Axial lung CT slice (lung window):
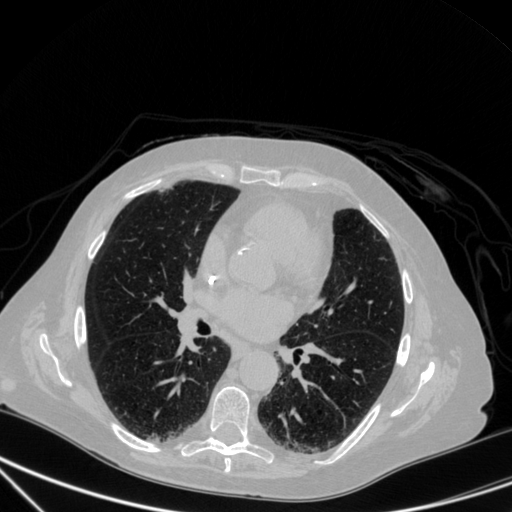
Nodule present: no